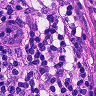
Metastatic tissue present: no